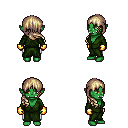
a pixel art fantasy rpg character, female body template, orc, green skin, green robe, white pants, white blonde right-swept hairstyle, gold gloves, four views (front, back, left, right), 2x2 character sprite sheet, small pixel art, hard edges, no anti-aliasing